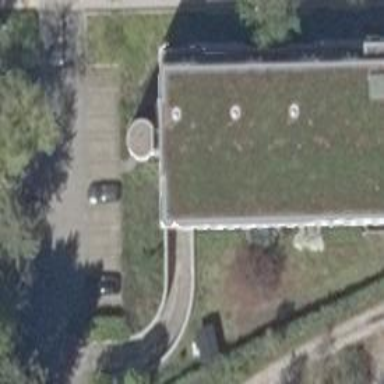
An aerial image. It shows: Parking entrance.